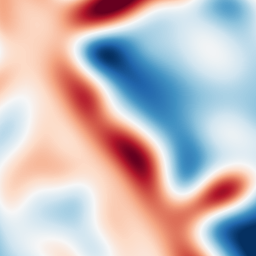
Category: multiscale
Decomposition family: log
Decomposition parameters: sigma: 20
Upsampling method: sinc_blackman
Upsampling parameters: scale: 4
kernel_size: 16
Upsampling scale: 4